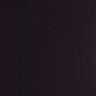
Metastatic tissue present: no